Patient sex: M
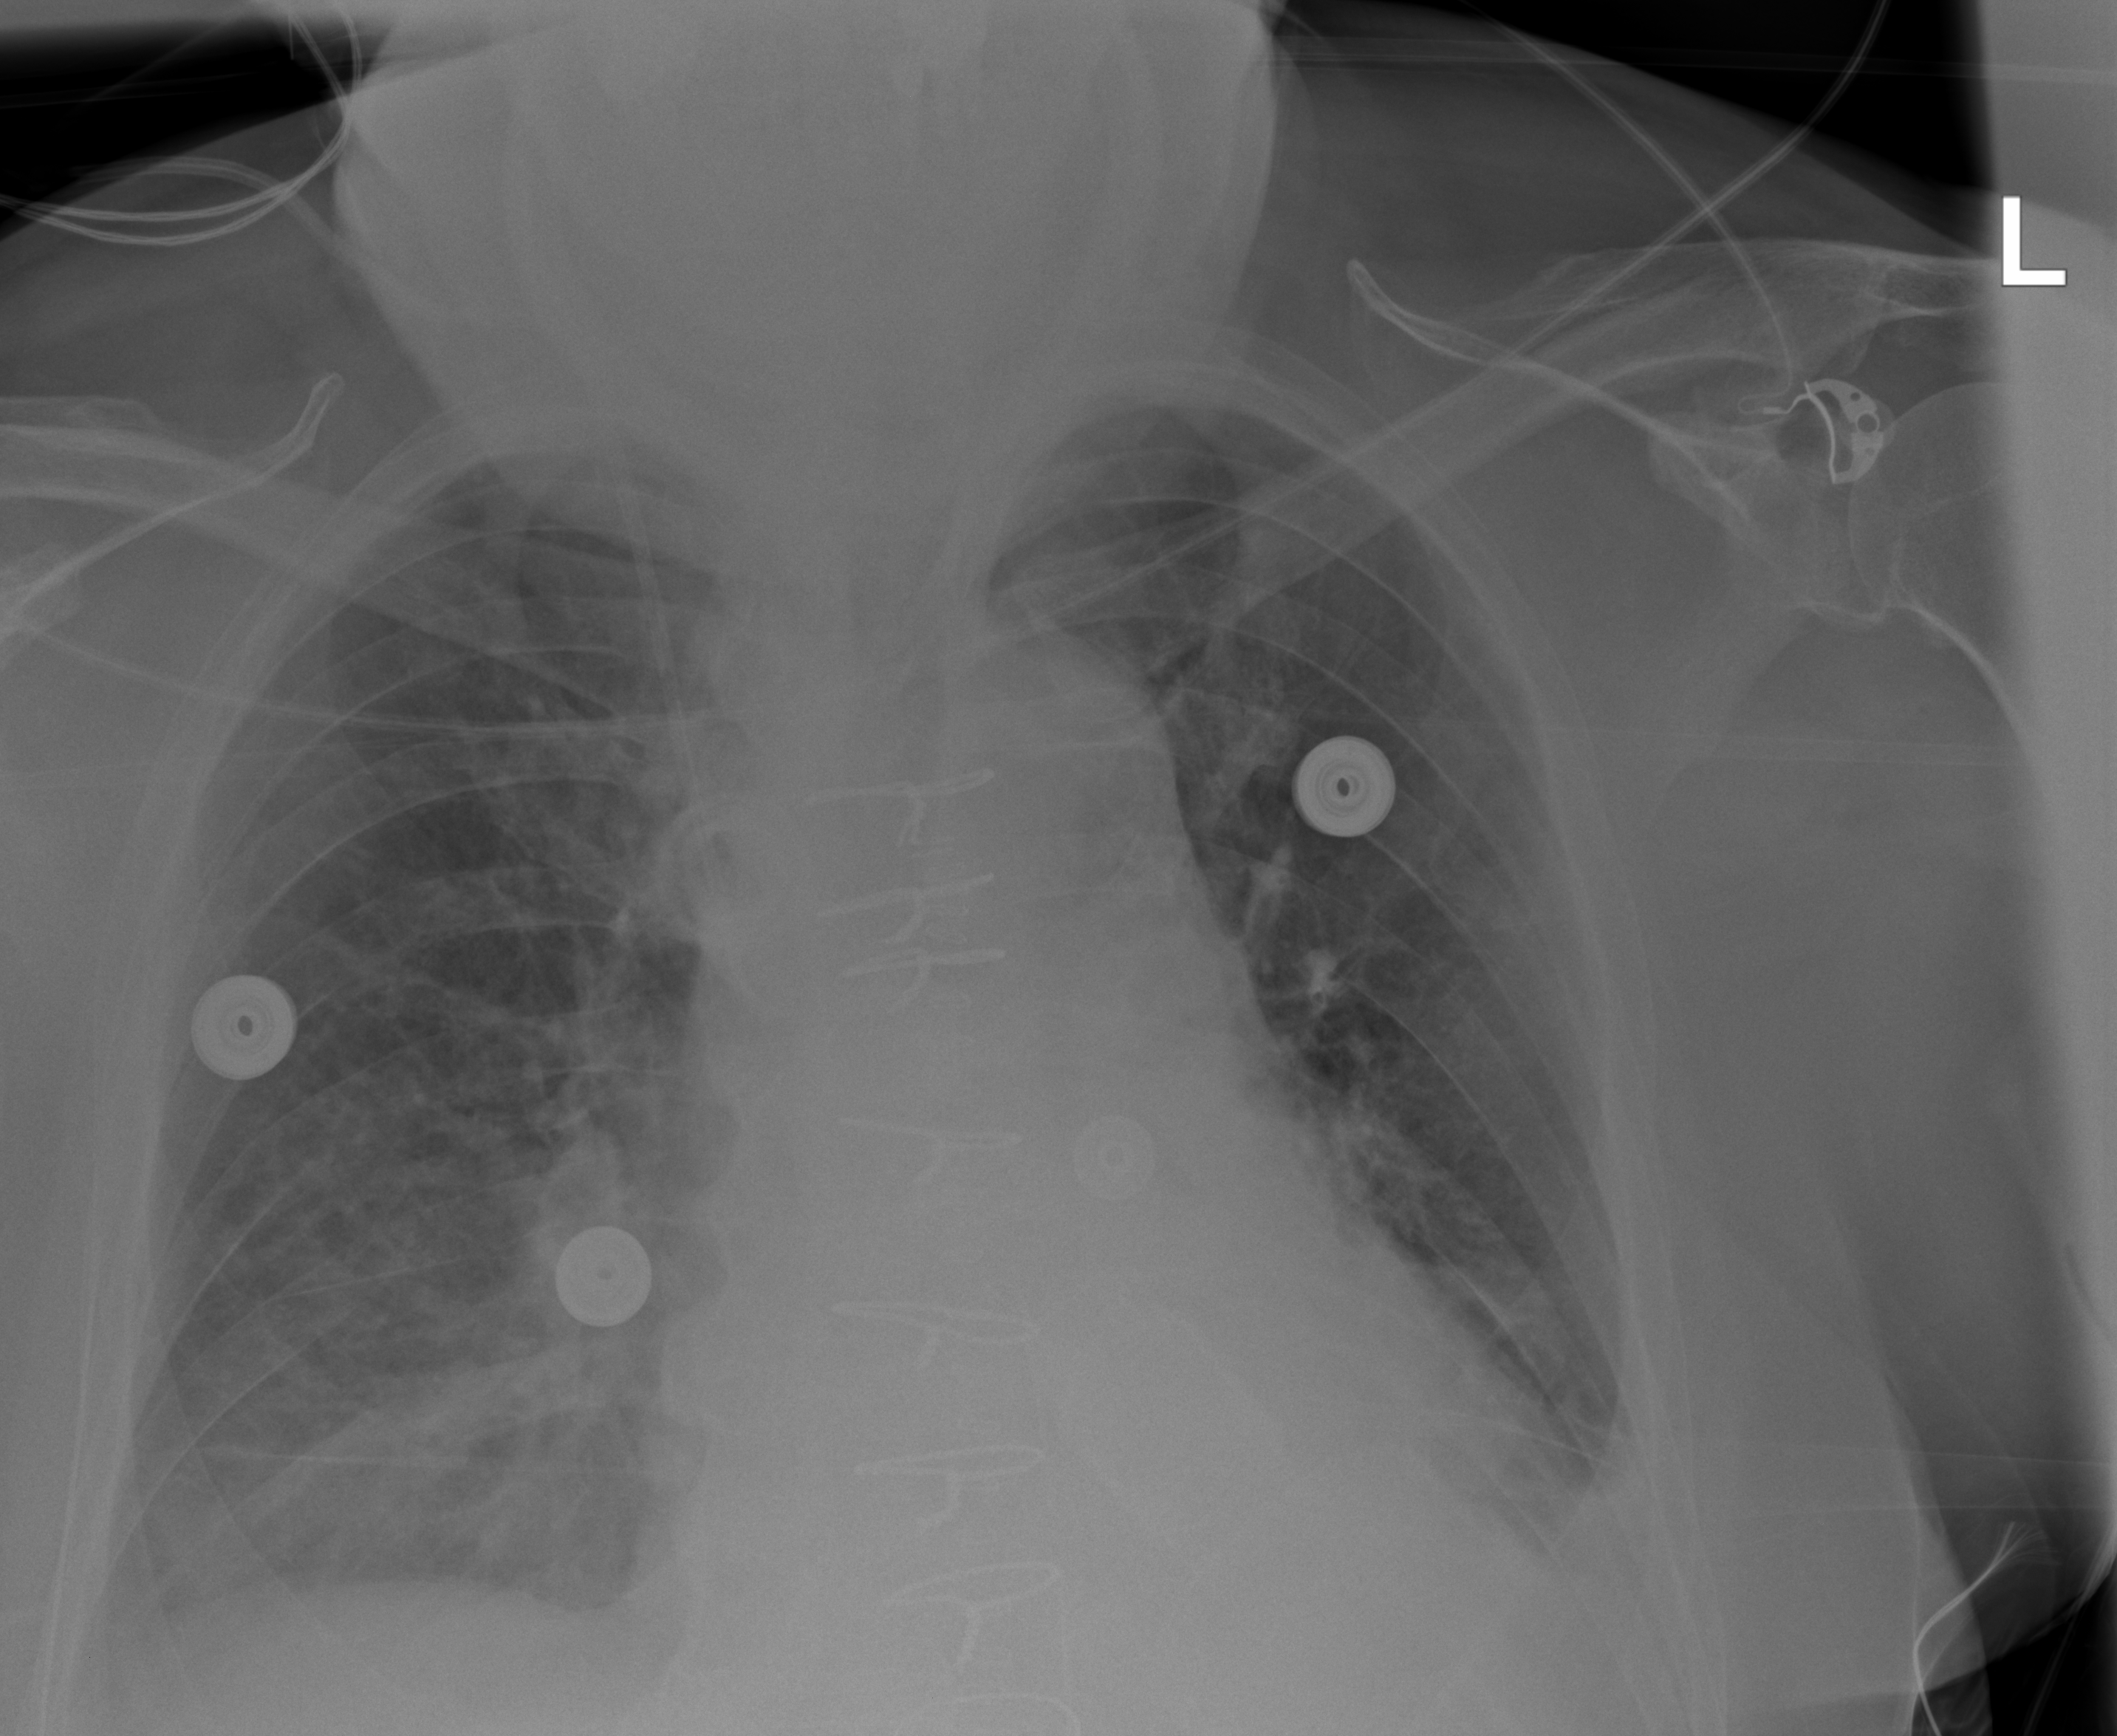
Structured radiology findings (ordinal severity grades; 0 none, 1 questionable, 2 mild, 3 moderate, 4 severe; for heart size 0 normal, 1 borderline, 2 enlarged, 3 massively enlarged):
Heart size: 1
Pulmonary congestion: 2
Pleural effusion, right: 2
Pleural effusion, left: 2
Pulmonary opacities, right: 2
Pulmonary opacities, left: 0
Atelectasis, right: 3
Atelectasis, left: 2